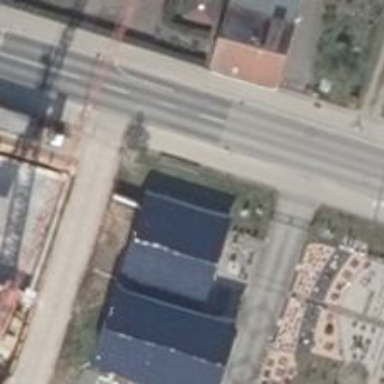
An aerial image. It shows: Building with gabled roof.